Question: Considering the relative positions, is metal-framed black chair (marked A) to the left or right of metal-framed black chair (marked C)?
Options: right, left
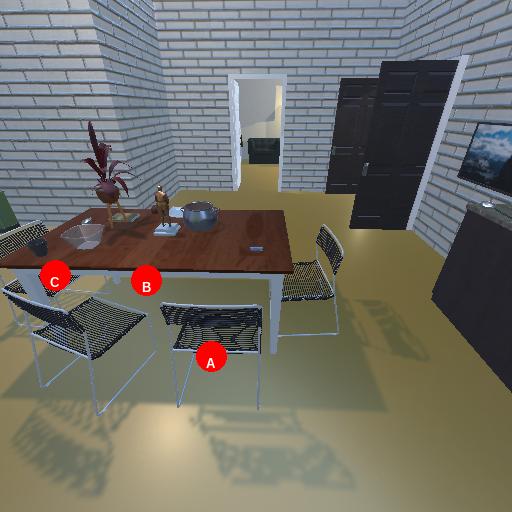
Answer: right